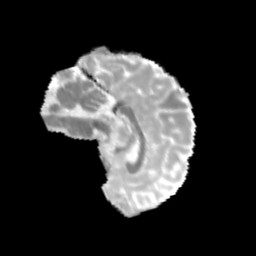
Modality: MD
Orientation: sagittal
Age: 10
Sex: female
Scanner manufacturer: siemens
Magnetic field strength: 3 T
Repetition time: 3.8 s
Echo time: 0.07 s